Question: As the title states: is it possible to change the keyboard color to black (some call it transparent?) when working with Phonegap/Cordova? I've googled a lot but I can't seem to find anything about it. So can it be done? Either with HTML5/jquery or in XCode?
A picture of what I'm looking for:

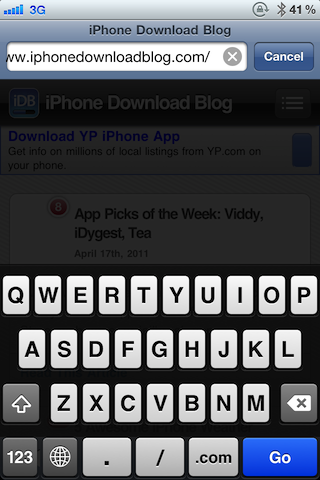
Answer: To use a dark theme on the iOS Keyboard, you can <URL>.
You can add the Objective-C code to your PhoneGap project's 'AppDelegate.m'